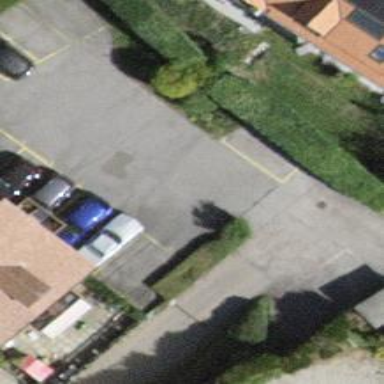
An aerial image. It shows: Road serving as parking aisle.